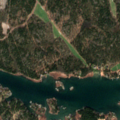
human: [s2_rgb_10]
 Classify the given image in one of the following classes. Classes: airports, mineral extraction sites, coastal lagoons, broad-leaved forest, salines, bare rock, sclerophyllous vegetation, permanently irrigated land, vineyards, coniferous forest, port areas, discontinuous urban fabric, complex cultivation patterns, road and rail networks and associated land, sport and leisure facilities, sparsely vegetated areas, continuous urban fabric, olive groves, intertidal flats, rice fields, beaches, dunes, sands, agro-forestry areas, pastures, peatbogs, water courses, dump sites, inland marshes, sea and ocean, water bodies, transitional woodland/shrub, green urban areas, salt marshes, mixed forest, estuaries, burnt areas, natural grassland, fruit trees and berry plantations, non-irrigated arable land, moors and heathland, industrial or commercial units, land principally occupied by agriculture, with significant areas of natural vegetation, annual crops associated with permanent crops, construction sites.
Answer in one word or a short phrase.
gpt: coniferous forest, mixed forest, sea and ocean